Question: When i try to switch the orientation of my emulator, the rotates and the stays as it were. Can anyone tell me ?I have tried all the answers from StackOverflow and nothing seem to help

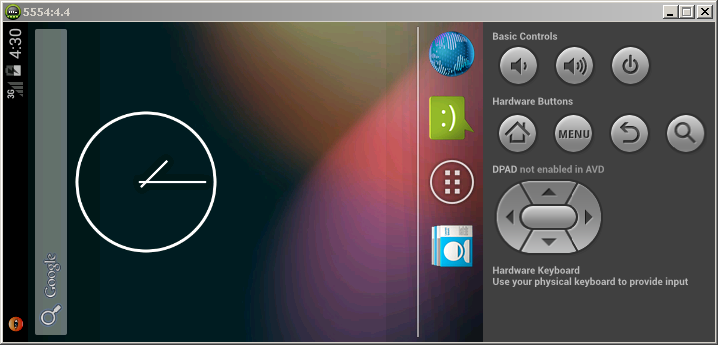
Answer: Some of the emulator targets like 4.4 (API level 19) and 2.3 have a bug. Change your emulator to target version 4.2 or 4.3 and try to change the orientation.
See the history of this bug:
<URL>
Related question: <URL>